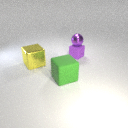
small purple rubber cube below small purple metal sphere